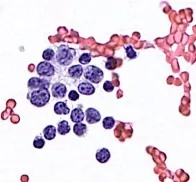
CSF (F) CSF contains a few large atypical cells and many small lymphocytes.
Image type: pathology (giemsa)